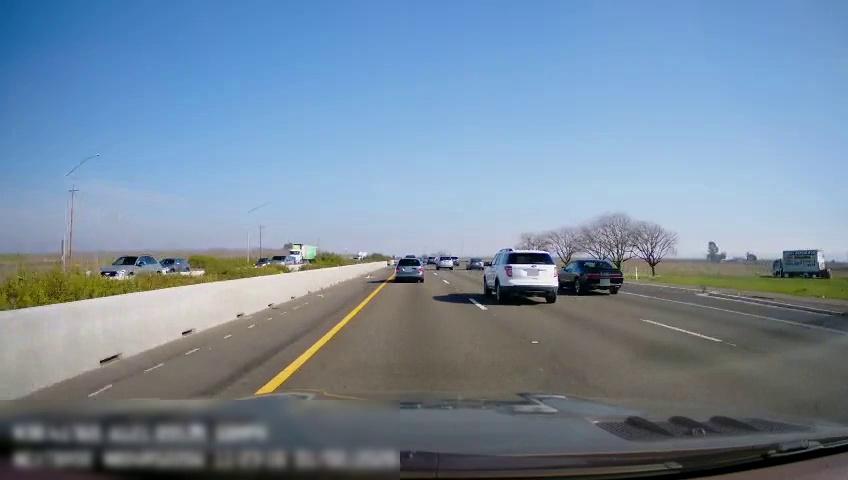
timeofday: Day
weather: Sunny
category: Drivable Space
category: Vehicles | Car
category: Vehicles | SUV
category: Vehicles | Car
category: Vehicles | Car
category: Vehicles | Truck
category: Vehicles | Car
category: Vehicles | Car
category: Vehicles | Car
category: Vehicles | SUV
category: Vehicles | SUV
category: Vehicles | SUV
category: Lanes | Current Lane
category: Lanes | Current Lane
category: Lanes | Alternate Lane
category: Lanes | Alternate Lane